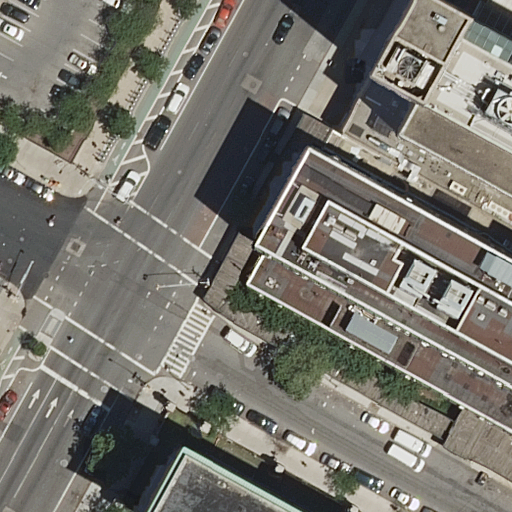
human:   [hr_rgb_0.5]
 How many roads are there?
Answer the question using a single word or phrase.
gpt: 6

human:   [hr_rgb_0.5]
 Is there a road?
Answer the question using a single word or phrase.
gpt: yes

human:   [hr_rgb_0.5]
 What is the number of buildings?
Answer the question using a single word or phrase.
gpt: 3

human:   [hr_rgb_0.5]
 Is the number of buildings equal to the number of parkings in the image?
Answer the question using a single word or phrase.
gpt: no

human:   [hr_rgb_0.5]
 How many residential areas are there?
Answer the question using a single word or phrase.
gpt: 1

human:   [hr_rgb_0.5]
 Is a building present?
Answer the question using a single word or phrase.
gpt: yes

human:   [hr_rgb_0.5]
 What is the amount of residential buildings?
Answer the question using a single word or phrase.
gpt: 2

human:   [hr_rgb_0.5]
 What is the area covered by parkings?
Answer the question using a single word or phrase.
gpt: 337m2

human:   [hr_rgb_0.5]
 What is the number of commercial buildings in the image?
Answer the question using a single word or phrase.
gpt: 0

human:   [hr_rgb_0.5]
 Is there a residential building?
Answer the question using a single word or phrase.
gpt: yes

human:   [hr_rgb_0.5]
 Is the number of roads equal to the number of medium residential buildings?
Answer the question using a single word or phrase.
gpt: no

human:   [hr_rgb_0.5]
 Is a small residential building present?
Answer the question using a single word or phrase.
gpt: yes

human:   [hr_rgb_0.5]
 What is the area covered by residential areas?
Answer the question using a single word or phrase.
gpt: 569m2

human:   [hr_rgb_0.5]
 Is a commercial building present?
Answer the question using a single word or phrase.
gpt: no

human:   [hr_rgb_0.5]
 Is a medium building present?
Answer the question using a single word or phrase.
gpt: yes

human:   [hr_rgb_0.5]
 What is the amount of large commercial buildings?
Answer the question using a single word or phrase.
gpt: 0

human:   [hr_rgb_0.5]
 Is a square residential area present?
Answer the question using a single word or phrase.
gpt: no

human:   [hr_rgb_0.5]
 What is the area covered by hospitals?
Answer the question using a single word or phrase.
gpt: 9968m2

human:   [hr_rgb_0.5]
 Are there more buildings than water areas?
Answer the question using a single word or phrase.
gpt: yes

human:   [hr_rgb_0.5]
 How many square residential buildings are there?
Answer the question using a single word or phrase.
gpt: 0

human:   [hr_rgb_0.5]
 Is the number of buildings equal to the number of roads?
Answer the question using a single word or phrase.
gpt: no

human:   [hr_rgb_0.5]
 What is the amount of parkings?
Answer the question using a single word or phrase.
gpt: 1

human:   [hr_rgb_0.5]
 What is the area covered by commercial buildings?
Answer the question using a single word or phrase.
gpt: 0m2

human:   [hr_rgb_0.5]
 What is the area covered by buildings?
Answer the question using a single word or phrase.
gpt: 1054m2

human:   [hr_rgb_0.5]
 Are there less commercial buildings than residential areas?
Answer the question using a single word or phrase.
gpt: yes

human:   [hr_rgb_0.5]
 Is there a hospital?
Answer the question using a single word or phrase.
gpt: yes

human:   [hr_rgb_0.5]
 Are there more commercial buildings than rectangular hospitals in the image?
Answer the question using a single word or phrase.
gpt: no

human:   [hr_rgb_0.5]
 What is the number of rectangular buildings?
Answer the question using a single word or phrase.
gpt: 2

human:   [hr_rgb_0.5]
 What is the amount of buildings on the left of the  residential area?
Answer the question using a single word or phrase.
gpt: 0

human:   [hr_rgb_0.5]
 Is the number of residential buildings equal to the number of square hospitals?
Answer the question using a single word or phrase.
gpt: no

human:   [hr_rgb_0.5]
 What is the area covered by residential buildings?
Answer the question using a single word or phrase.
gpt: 493m2

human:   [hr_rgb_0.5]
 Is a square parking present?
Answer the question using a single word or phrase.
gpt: no

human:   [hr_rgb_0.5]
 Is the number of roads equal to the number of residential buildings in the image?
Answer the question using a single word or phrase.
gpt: no

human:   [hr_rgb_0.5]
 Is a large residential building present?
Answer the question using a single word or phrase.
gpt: no

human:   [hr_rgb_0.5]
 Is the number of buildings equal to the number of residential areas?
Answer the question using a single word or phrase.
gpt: no

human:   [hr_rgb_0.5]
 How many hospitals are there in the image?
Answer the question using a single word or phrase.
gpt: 1

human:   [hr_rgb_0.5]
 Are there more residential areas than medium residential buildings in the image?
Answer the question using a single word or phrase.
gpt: no

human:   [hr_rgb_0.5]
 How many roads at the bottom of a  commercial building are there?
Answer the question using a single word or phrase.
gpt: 0

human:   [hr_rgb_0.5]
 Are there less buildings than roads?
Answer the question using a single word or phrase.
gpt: yes

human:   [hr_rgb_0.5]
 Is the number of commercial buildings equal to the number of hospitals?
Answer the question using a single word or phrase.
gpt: no

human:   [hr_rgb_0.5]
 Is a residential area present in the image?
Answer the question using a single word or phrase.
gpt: yes

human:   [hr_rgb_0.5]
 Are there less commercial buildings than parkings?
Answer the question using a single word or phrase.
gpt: yes

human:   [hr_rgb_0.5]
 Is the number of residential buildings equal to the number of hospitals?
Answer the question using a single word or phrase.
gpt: no

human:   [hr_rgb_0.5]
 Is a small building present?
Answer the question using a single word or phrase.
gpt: yes

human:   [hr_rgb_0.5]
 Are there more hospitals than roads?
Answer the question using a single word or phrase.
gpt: no

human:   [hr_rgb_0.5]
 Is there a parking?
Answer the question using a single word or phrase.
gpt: yes

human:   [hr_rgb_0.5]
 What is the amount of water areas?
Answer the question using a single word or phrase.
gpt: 0

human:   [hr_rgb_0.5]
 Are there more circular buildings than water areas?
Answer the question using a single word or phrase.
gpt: no

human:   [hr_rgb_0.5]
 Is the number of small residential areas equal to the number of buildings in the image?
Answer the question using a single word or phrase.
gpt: no

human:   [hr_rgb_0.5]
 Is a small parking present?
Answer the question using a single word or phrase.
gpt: no

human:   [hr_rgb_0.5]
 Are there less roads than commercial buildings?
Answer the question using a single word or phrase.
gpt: no

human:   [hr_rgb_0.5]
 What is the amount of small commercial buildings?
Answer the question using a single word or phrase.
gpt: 0

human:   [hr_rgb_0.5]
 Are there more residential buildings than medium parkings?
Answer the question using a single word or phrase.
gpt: yes

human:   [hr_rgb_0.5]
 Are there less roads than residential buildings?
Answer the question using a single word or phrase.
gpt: no

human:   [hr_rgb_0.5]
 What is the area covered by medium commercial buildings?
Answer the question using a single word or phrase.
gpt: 0m2

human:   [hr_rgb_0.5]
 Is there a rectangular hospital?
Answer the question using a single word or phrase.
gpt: yes

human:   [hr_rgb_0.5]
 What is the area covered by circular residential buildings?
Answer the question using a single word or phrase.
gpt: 0m2

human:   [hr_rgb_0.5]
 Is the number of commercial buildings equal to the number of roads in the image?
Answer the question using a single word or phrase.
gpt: no

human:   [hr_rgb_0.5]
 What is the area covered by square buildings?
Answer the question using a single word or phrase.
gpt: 0m2

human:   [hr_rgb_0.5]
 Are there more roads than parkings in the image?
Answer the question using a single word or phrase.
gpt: yes

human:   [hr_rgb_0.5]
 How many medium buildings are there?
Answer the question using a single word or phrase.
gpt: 1

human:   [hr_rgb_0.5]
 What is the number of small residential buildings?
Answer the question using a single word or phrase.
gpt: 1

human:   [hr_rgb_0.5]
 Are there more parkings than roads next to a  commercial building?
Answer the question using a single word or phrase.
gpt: yes

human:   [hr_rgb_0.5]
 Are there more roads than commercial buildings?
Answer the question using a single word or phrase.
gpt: yes